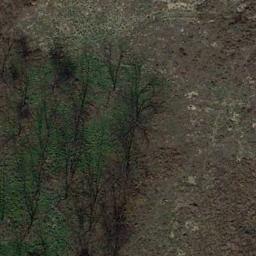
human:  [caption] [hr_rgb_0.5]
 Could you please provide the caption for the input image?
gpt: Some trees are on the meadow .

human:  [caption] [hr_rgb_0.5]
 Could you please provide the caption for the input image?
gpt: This meadow has sparse grasses and some trees .

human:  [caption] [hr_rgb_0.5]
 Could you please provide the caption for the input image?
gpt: The lawn was covered with sparse grass, Bare brown ground, And some withered trees on the lawn .

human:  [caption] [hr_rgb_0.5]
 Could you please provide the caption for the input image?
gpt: The entire image is dominated by grass .

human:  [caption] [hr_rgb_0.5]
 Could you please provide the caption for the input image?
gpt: There are some withered trees and brown bare land around the meadow .